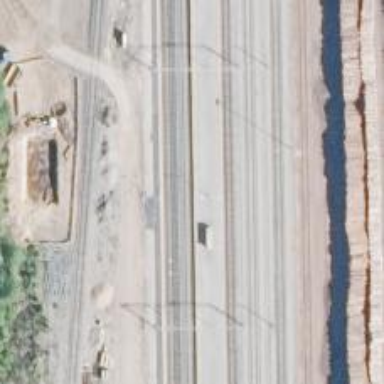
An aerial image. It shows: Rail siding with electrified contact lines.